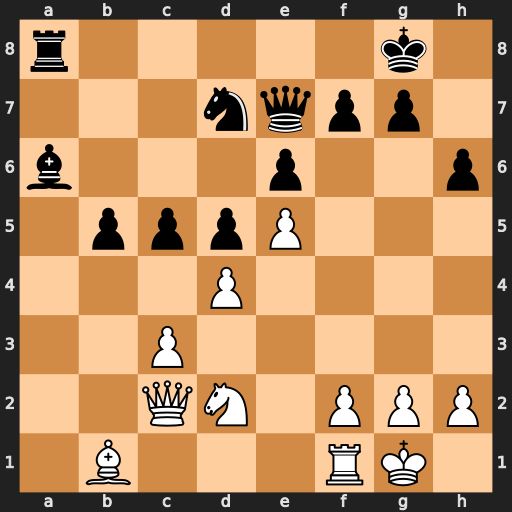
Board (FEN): r5k1/3nqpp1/b3p2p/1pppP3/3P4/2P5/2QN1PPP/1B3RK1
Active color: w
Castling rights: -
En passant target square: -
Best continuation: Qh7+ Kf8 Qh8#